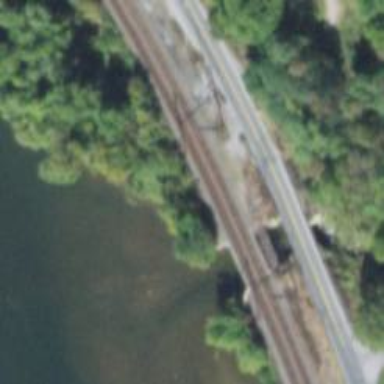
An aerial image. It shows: Railway bridge.